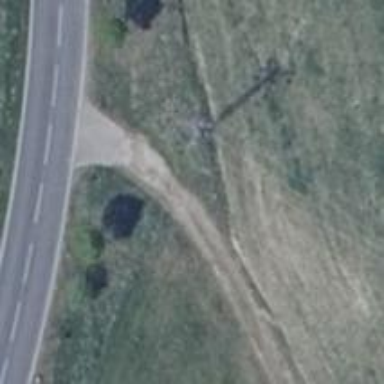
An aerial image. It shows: Power pole.